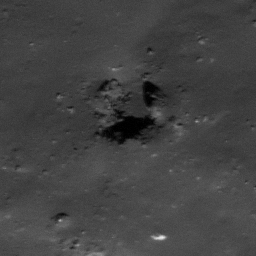
Pit: Tycho 13
Host crater: Tycho
Host type: impact_melt
Lunar coordinates: latitude -43.14, longitude 348.269